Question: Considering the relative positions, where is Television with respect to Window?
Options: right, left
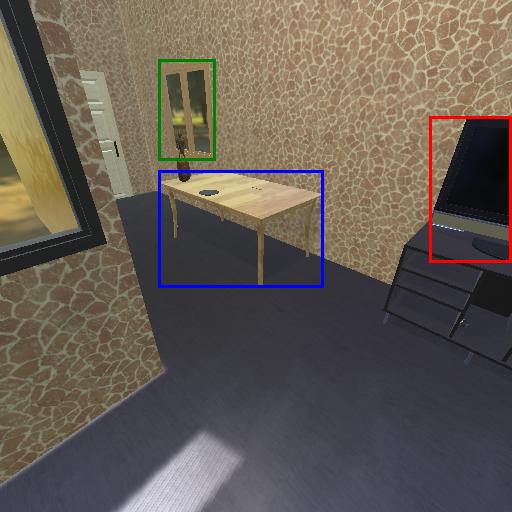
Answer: right